Field crop: tomato
Growth stage: 2
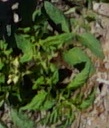
Species: tomato